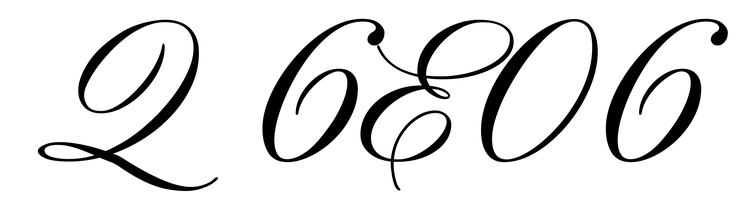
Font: PinyonScript-Regular